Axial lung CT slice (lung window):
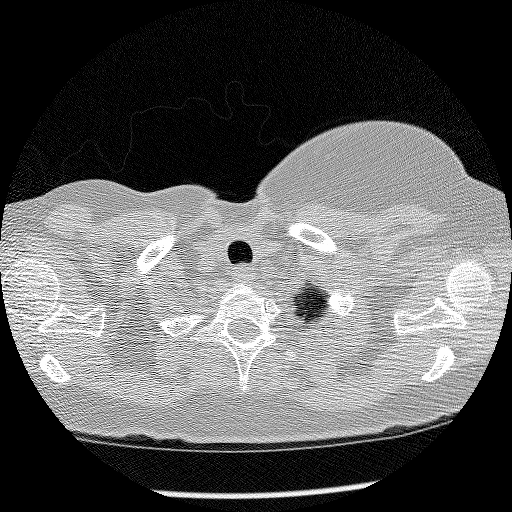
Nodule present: no